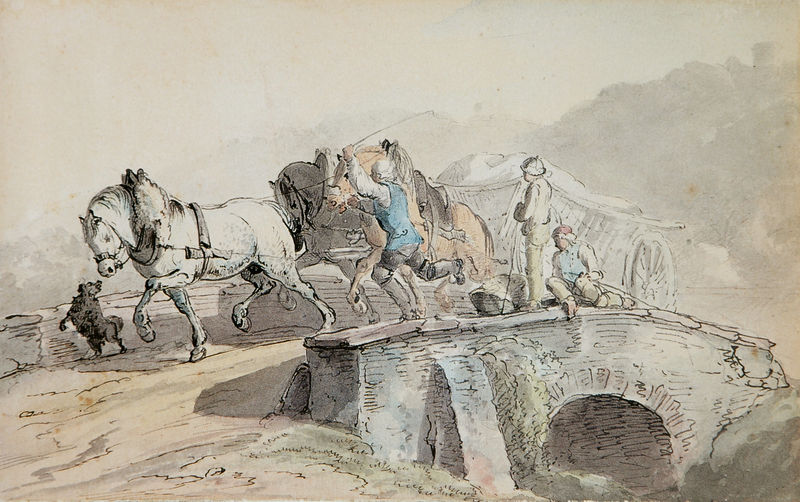
Titel: Fuhrwerk auf der Brücke
Künstler: Carl Philipp Fohr
Standort: Schweinfurt
Institution: Museum Georg Schäfer
Schlagwörter: berg, blau, feder, gemälde, himmel, mann, schatten, weiß, wolken, aquarell, bäume, fluss, grün, landschaft, menschen, sitzen, stadt, bewegung, braun, grau, hell, hintergrund, hut, licht, männer, schwarz, straße, stroh, türkis, zeichnung, gras, hund, rot, schloss, tier, tiere, weg, wiese, beige, meschen, hemd, kappe, arm, augen, stehen, stein, steine, schauen, tischbein, bach, hügel, brücke, pfad, land, kind, wald, bauern, genre, karren, kinder, pferd, pferde, räder, turm, hufe, mähne, rappe, sattel, schnell, schwanz, zaumzeug, bogen, man, ernte, last, schwer, transport, berge, zug, mauer, graphik, linien, kutsche, speichen, treiben, ziehen, rad, wagen, wagenrad, bogenbrücke, pfoten, junge, weste, striche, tor, zusehen, laviert, tusche, burg, jungs, geschirr, lithographie, radierung, illustration, soldat, hast, lauf, kutscher, peitsche, koloriert, helm, stiefel, entwurf, schimmel, treiber, trense, schnauze, hellgrau, springen, wanderer, nüstern, halfter, planwagen, gespann, schnauben, joch, schlagen, gaul, hengst, bellen, angler, heuwagen, brückenbogen, federzeichnung, mühe, fuhrwerk, leiterwagen, lasten, pferdewagen, gemauert, entwurd, peitschen, aquarelliert, kummet, gerte, dunstig, eile, skizziert, lore, pferdegeschirr, unterführung, köter, angeler, brpcke, colorieren, gepsann, kläffen, kolorieren, lavur, milv, peitscje, zugpferd, antreiber, antreiben, pfrd, pfeitsche, pmann, ziehe3n